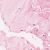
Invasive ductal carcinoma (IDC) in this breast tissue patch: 0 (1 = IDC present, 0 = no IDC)